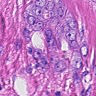
Metastatic tissue present: yes